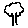
Label: tree